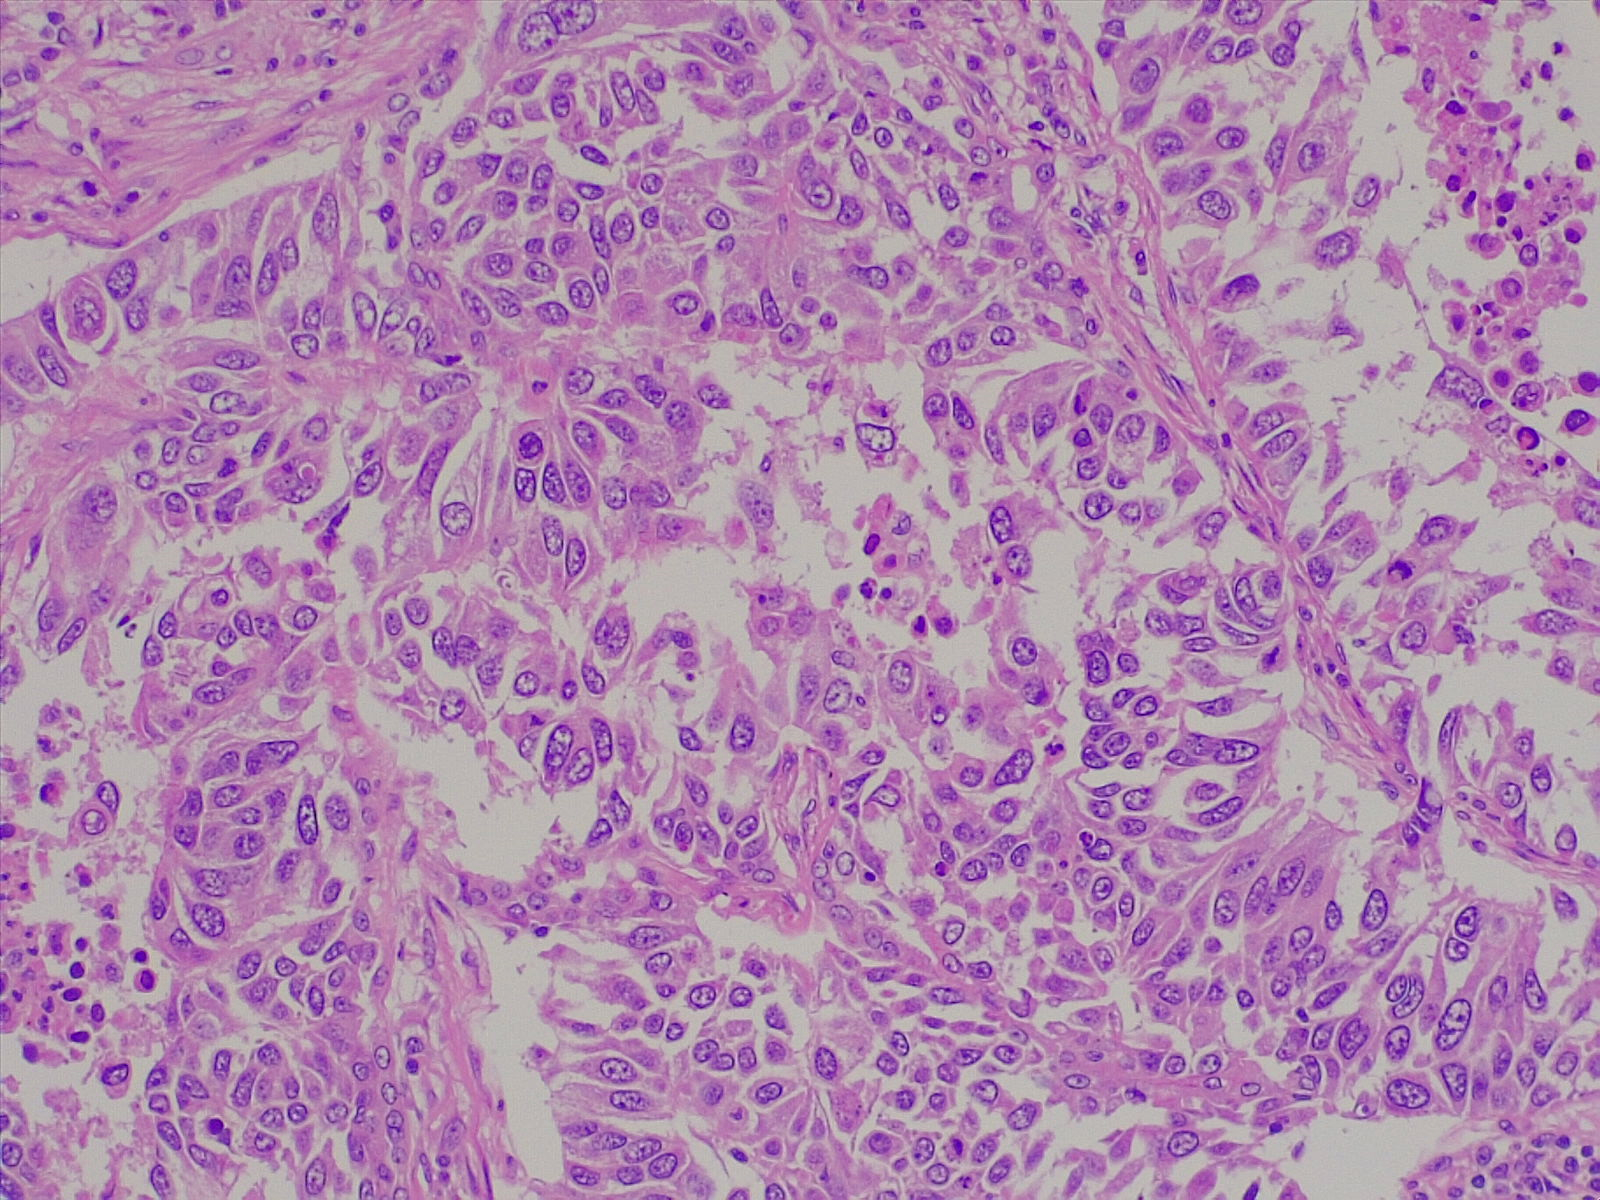
Label: lung squamous cell carcinoma, poorly differentiated